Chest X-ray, AP view. Patient: 23 years old, sex M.
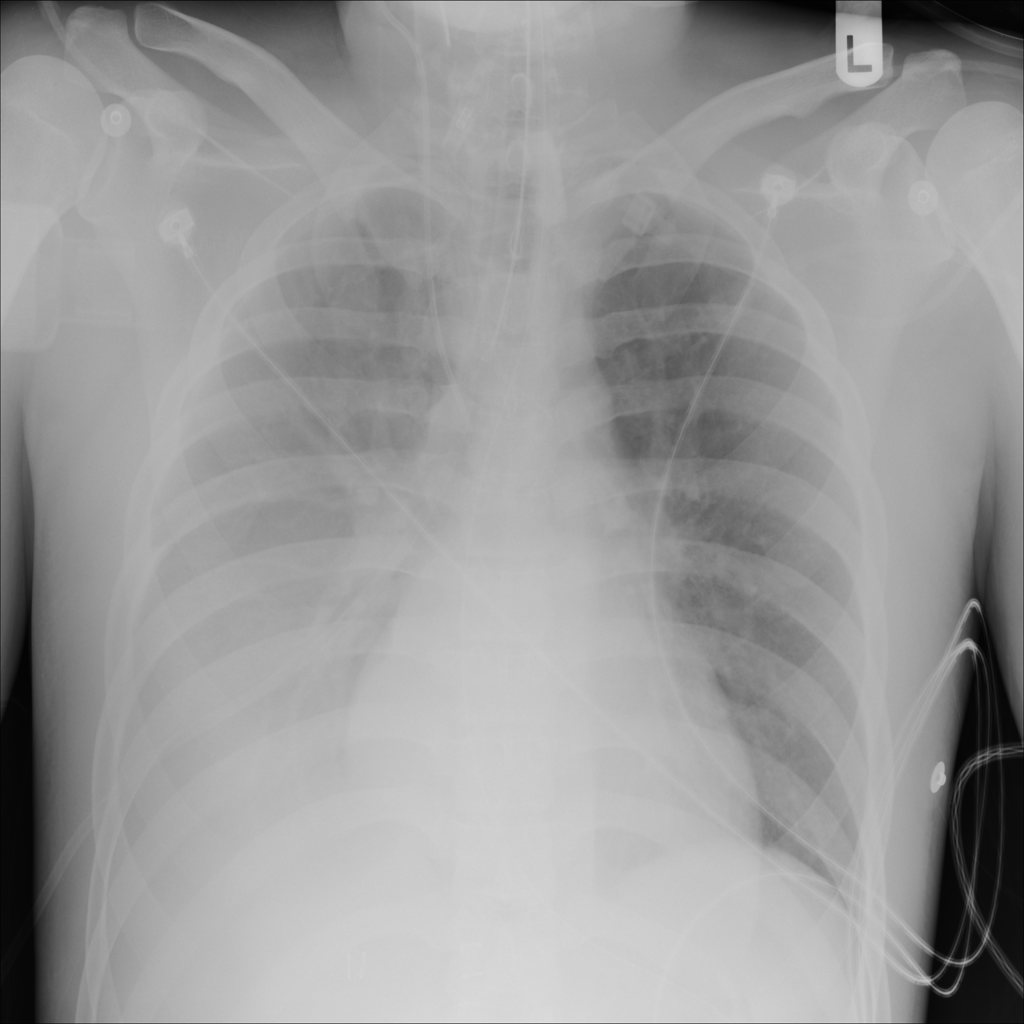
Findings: No Finding